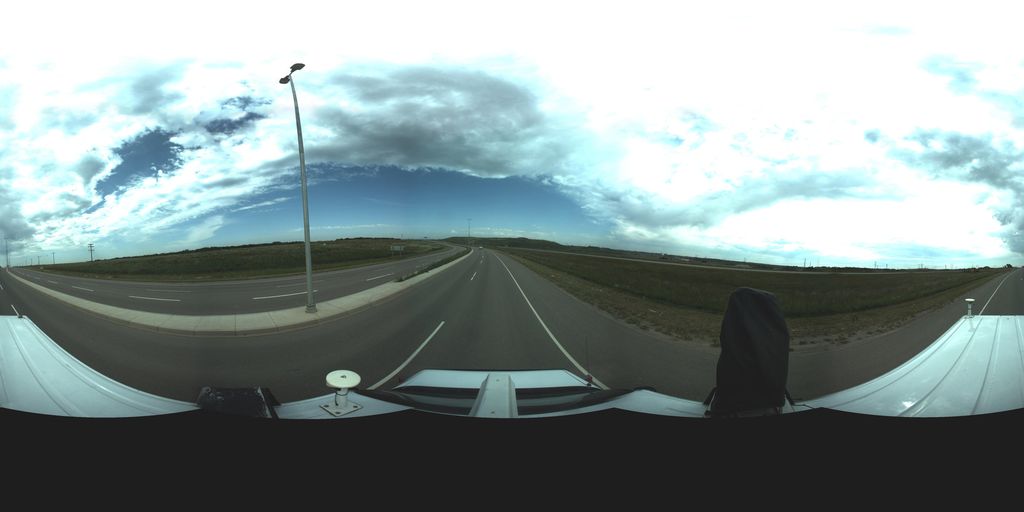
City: saskatoon